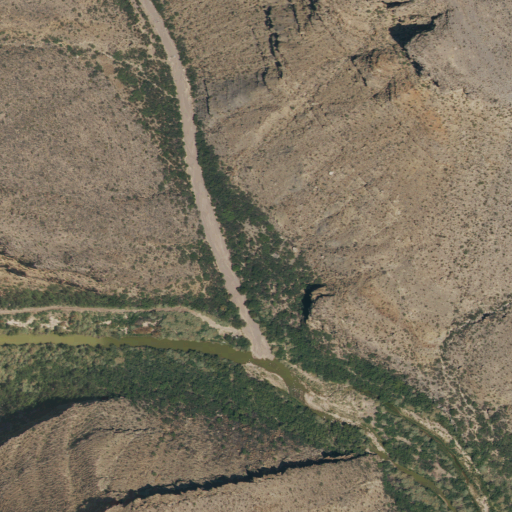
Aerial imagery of valley in Texas named Mayfield Canyon containing shrub, unknown, and woody wetlands